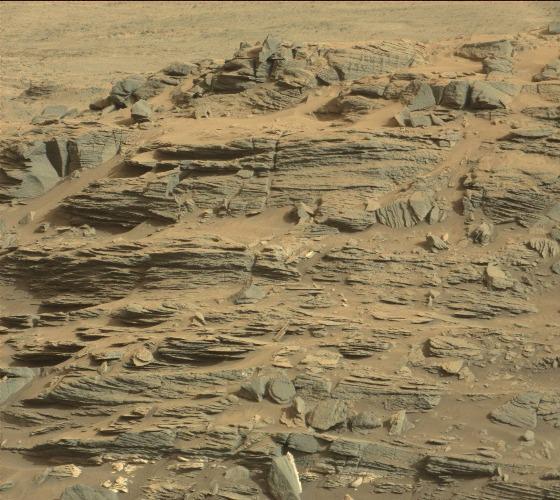
Terrain classes present: Bedrock, Gravel / Sand / Soil, Shadow